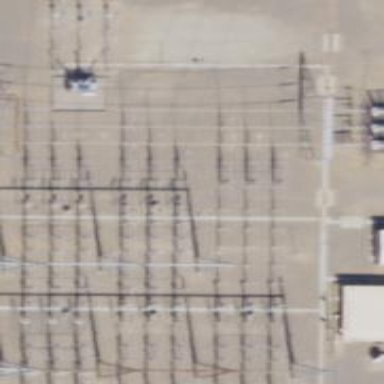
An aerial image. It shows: Switch used for power control.